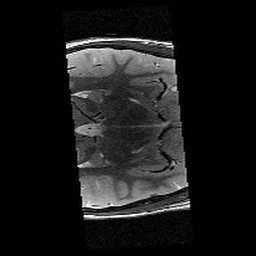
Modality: T2w
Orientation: axial
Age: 13
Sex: male
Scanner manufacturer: siemens
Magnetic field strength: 3 T
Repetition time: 9.23 s
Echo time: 0.067 s